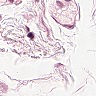
Metastatic tissue present: no